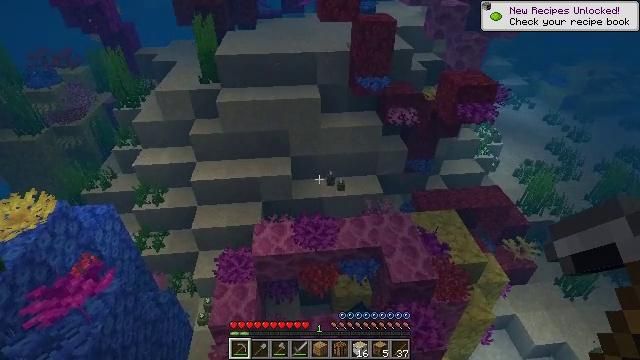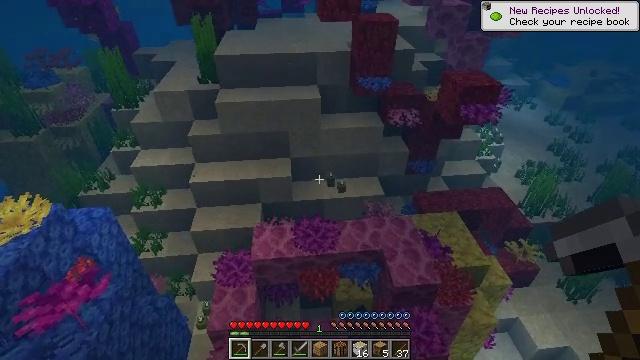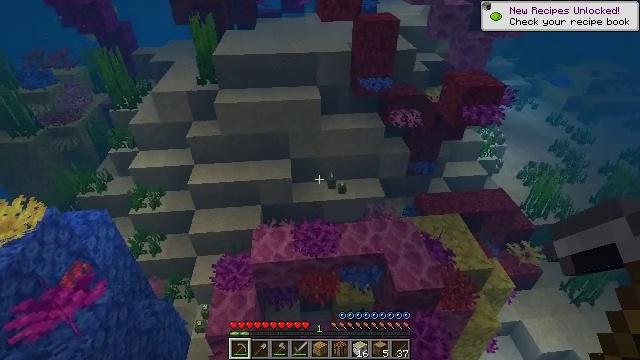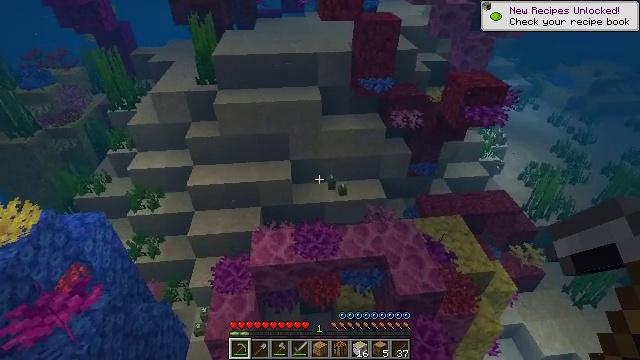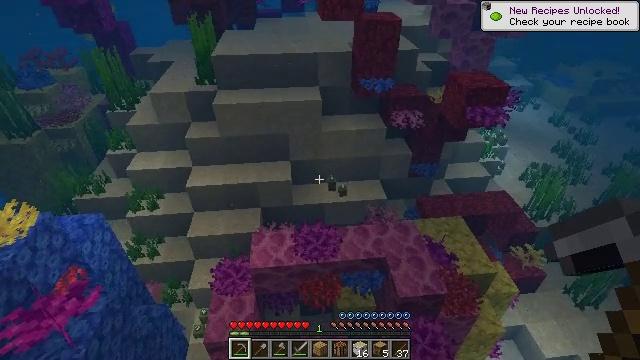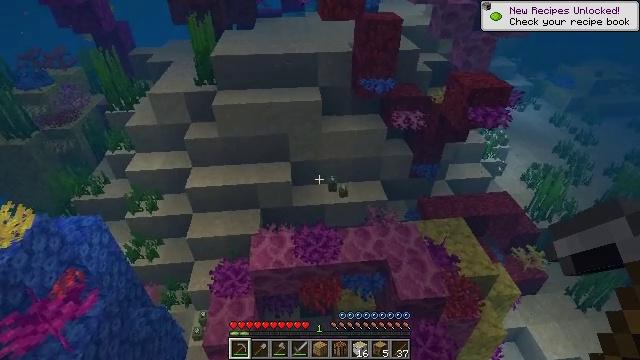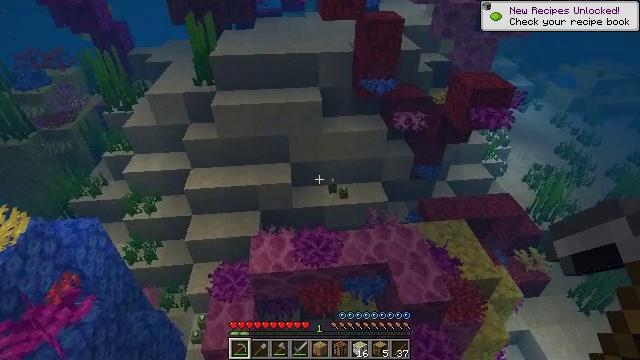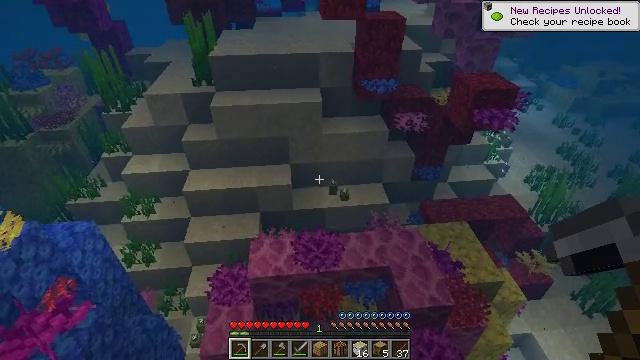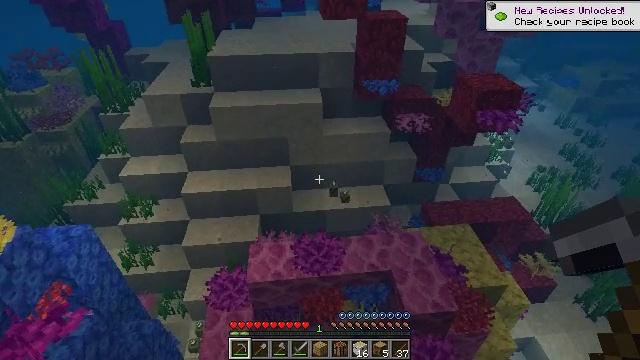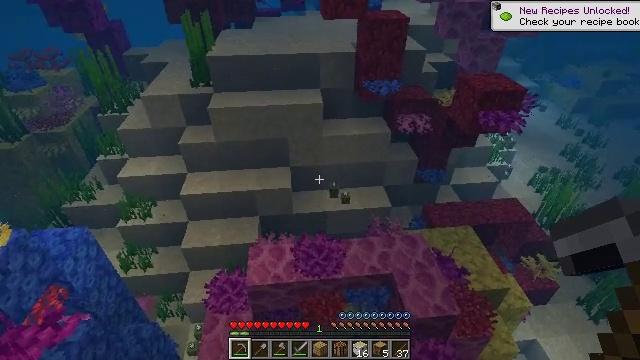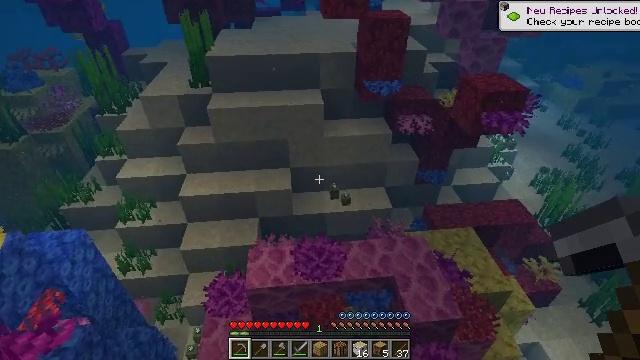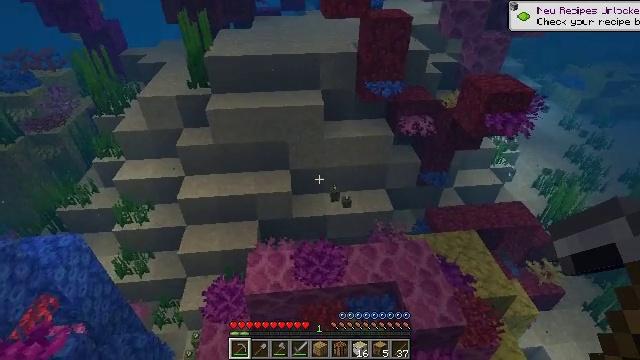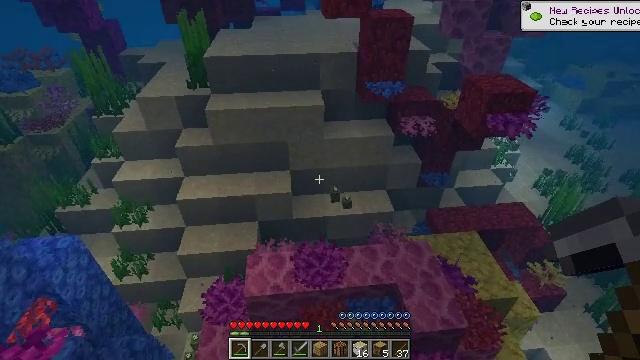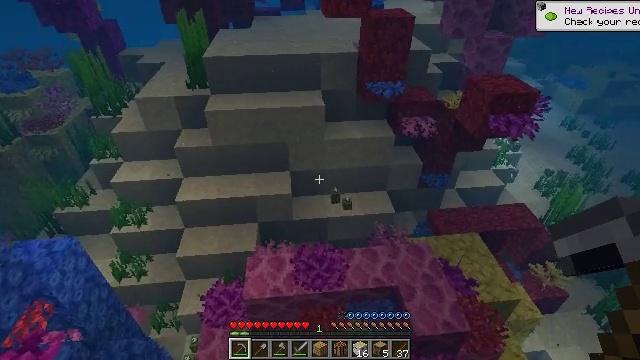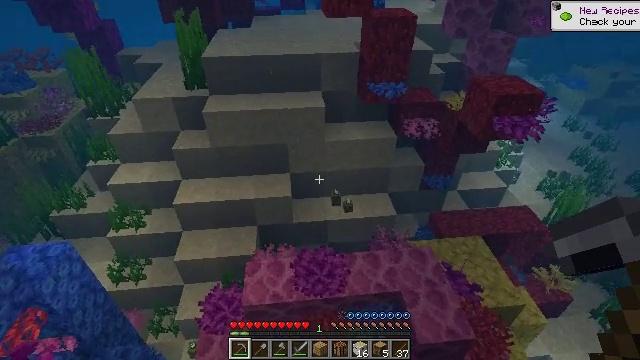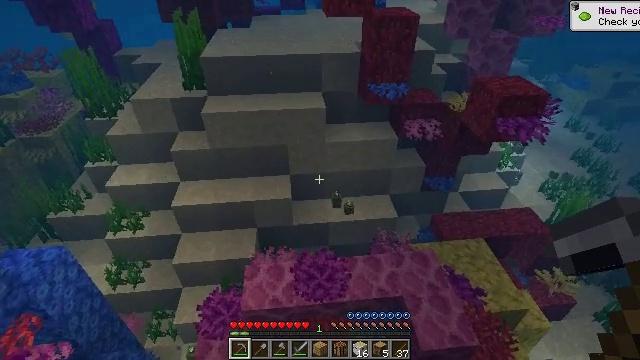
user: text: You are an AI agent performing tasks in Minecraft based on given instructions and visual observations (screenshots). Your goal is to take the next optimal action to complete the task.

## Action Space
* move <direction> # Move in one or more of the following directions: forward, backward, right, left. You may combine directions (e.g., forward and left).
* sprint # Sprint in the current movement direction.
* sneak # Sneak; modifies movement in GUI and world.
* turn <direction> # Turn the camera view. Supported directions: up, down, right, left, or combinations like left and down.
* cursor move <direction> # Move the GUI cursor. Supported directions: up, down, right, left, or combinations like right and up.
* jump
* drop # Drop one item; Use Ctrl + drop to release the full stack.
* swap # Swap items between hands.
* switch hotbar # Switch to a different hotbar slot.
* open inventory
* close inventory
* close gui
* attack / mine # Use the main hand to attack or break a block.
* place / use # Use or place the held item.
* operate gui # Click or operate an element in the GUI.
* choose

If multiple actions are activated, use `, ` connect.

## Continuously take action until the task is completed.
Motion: motion action
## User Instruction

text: Gather horn coral fan by holding left click.
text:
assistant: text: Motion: move forward
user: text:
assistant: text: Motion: move forward
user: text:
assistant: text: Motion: move forward
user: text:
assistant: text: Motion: move forward
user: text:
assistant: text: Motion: move forward
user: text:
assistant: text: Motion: move forward
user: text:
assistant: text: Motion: move forward
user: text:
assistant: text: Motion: move forward
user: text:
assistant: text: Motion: move forward
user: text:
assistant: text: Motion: move forward
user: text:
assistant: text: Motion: move forward
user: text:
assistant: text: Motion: move forward
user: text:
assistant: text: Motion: move forward
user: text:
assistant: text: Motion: move forward
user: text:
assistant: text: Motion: move forward
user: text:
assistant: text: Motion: move forward
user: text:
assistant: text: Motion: move forward
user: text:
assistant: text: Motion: move forward
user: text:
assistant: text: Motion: move forward
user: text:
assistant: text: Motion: move forward
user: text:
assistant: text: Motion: move forward
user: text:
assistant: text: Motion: move forward
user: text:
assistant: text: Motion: move forward
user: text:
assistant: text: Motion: move forward, turn left and down
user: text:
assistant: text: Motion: move forward, turn left
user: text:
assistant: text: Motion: move forward, turn left and up
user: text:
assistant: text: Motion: move forward, turn left and up
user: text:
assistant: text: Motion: move forward, turn left and up, jump
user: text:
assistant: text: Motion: move forward, turn left and up, jump
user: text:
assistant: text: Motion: move forward, jump